Question: how do i change or add the color to file of in or
The way I visualize it:

Thanks
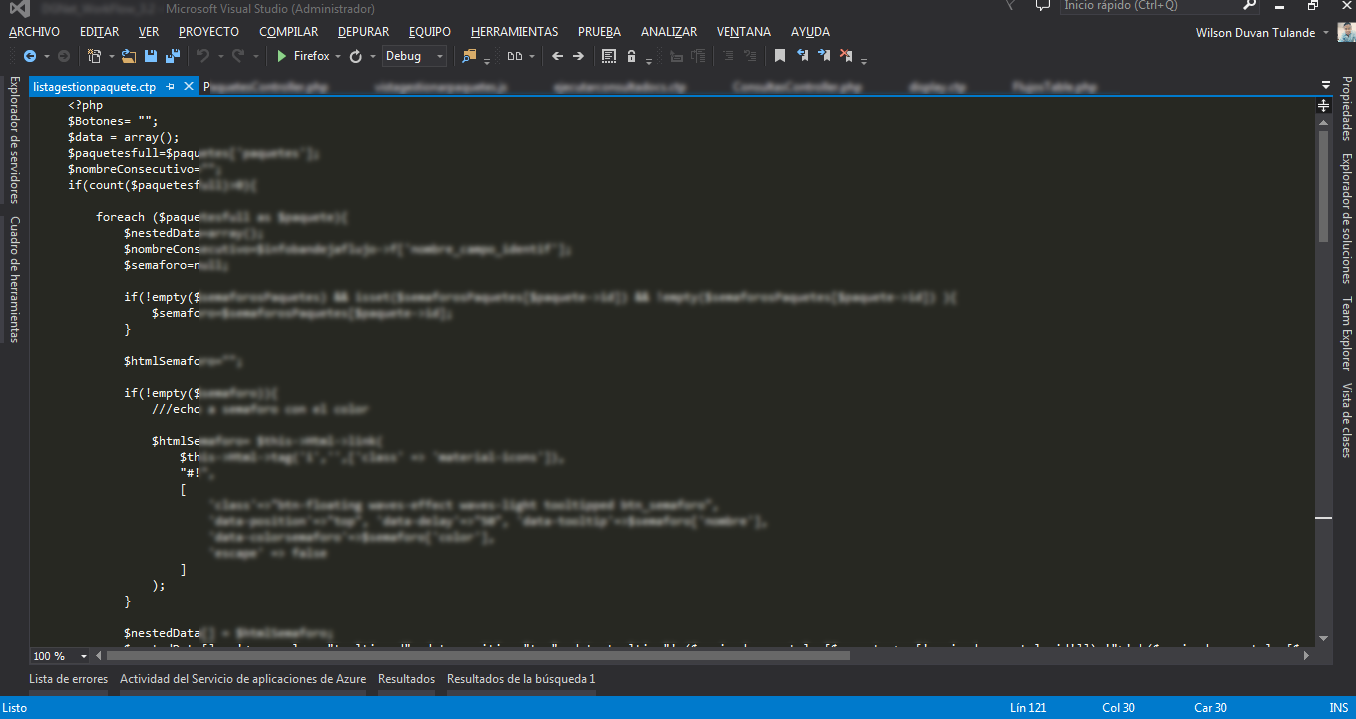
Answer: '.ctp' is cake's file extension for view files, which are written in php. So you really want them to be highlighted as if they were php.
Go to 'Tools -> Options -> Text Editor -> File Extension' in Visual Studio. Enter the file extension '.ctp' and associate it with php.